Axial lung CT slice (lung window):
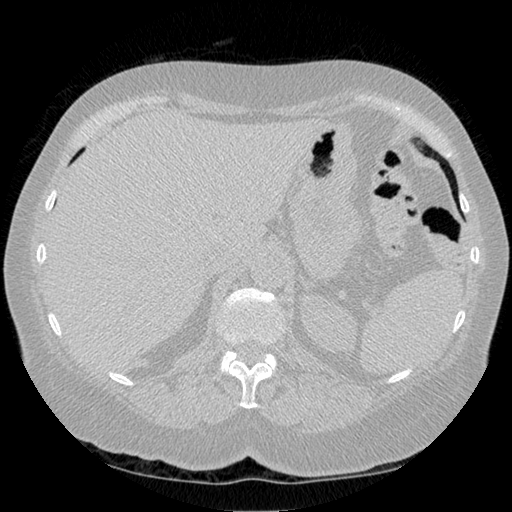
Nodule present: no